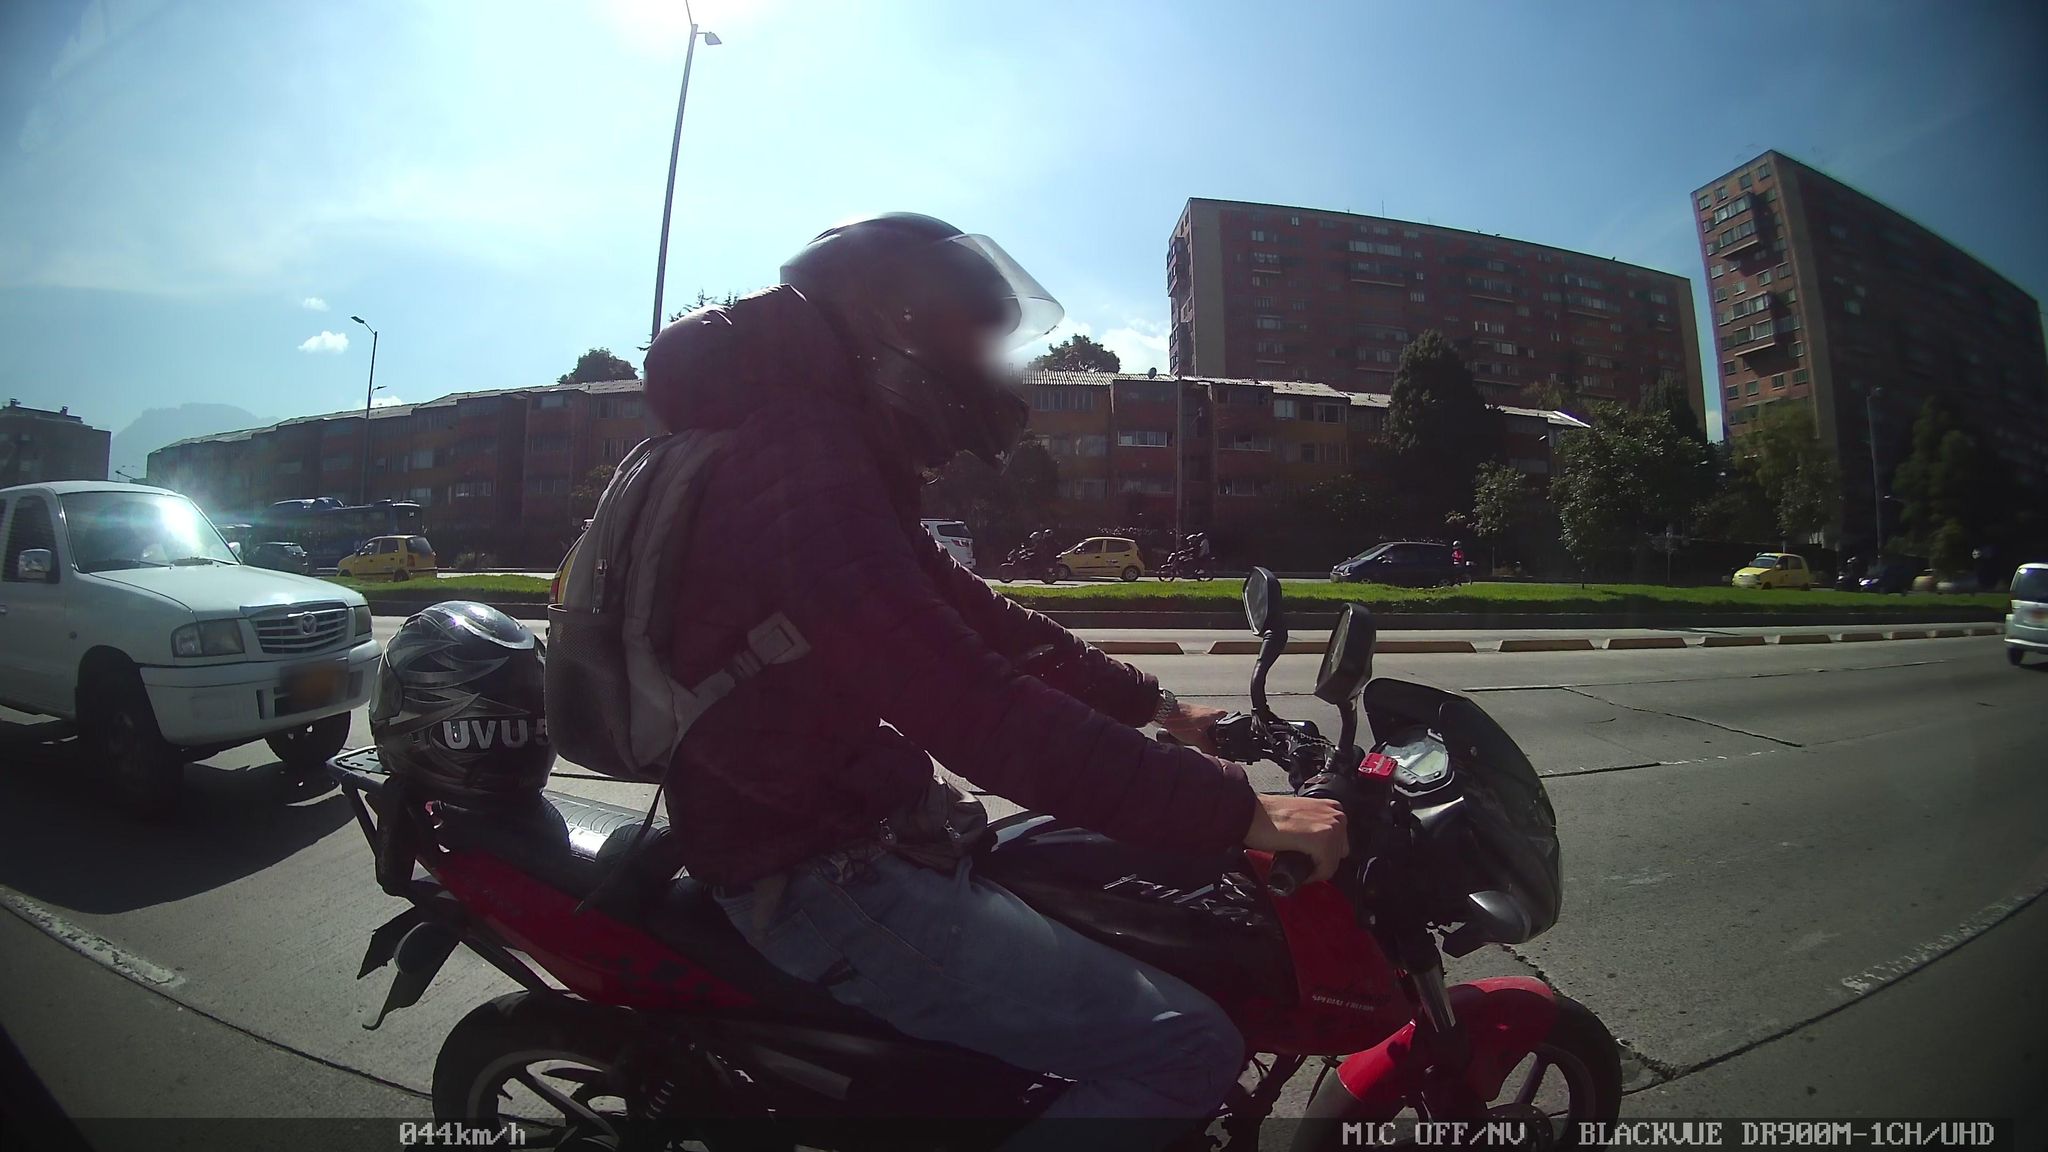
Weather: clear
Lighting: day
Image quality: good
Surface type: driving surface
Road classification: service
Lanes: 5
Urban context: urban centre
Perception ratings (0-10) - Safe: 5.75, Lively: 6.96, Beautiful: 5.78, Boring: 7.06, Depressing: 3.81, Wealthy: 1.45